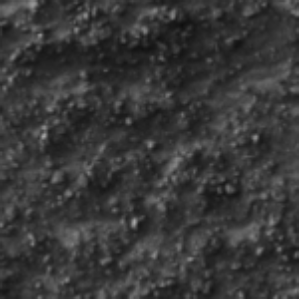
Label: frost